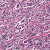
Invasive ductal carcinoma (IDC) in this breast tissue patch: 1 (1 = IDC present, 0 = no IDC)